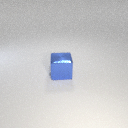
large blue metal cube